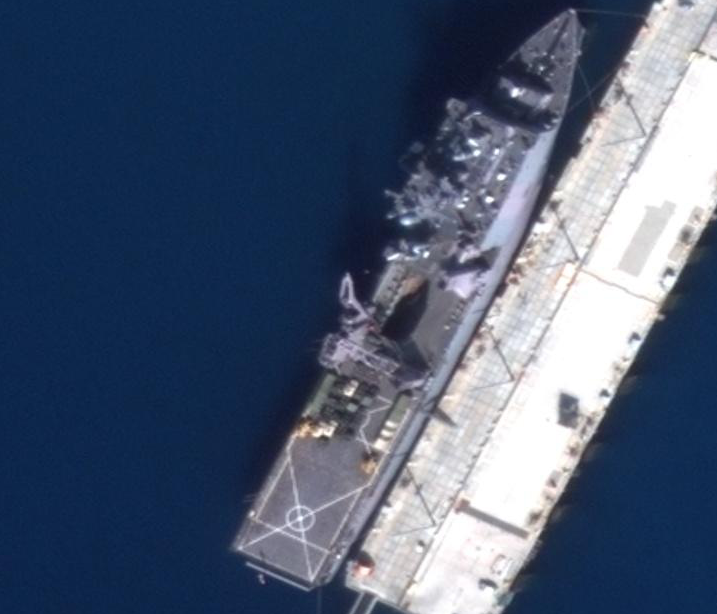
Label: Whitby_Island-class_dock_landing_ship